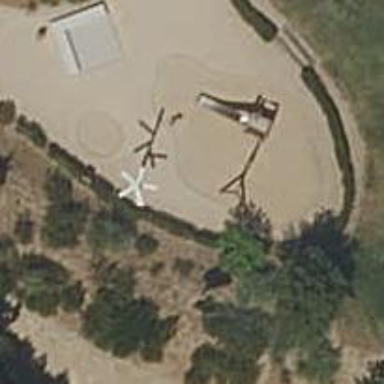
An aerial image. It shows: Playground area for leisure activities on the land.